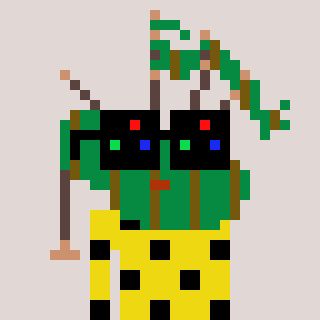
a pixel art character with square black sunglasses, a bagpipe-shaped head and a yellow-colored body on a warm background